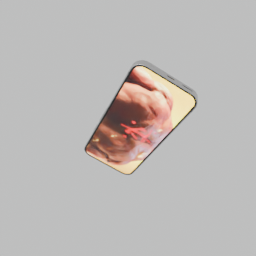
Label: electronics